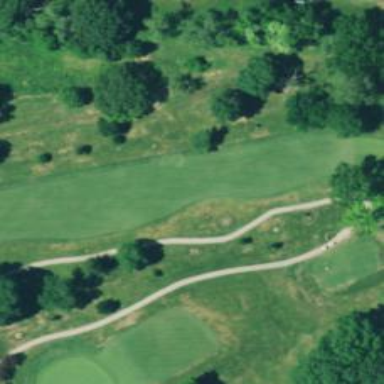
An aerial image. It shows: View of golf hole.